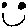
Label: smiley face